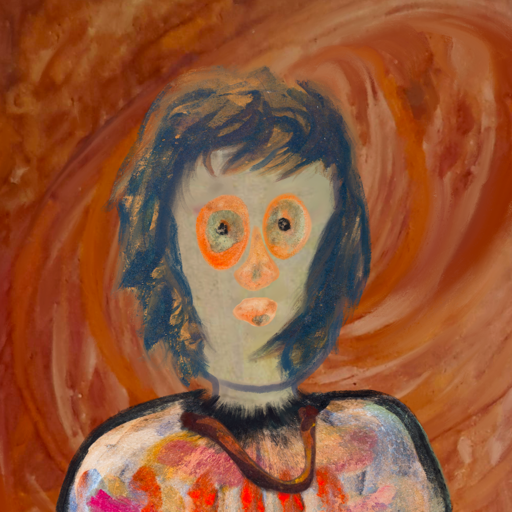
Background: Pious_Lady, Head And Neck Front: Hill_Girl, Face Front: Childish, Bust: Childish, Hair Front: InTheSun, Head Accessory: Blank, Second Necklace: Comrade, Necklace: Blank, Baby: Blank